【题型】填空题　【知识点】平面几何　【难度】medium
如图所示，圆心为原点$O$的单位圆的上半圆周上，有一动点$P(x,y)(y>0)$．设$A(1,0)$，点$B$是$P$关于原点$O$的对称点．分别连接$PA,PB,AB$，如此形成了三个区域，标记如图所示．使区域Ⅰ的面积等于区域Ⅱ、Ⅲ面积之和的点$P$的个数是\underline{\qquad\qquad\qquad\qquad}个

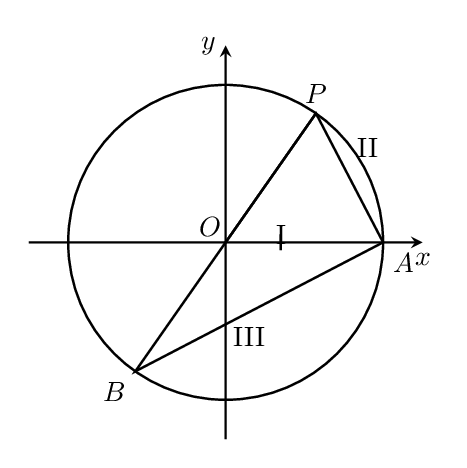
【解答】
\noindent 【答案】$2$\\
\noindent 【难度】$0.65$\\
\noindent 【知识点】已知三角函数值求角、扇形面积的有关计算\\
\noindent 【分析】设射线$OP$对应的角为$\theta$且$\theta\in(0,\pi)$，由题设可得$\sin\theta=\dfrac{\pi}{4}$，故可得满足条件的点$P$的个数.\\
\noindent 【详解】设射线$OP$对应的角为$\theta$且$\theta\in(0,\pi)$，\\
\noindent 故区域Ⅰ的面积为$2\times\dfrac{1}{2}\times1\times1\times\sin\theta=\sin\theta$，\\
\noindent 区域Ⅲ的面积为$\dfrac{1}{2}\times(\pi-\theta)\times1^2-\dfrac{1}{2}\times1\times1\times\sin(\pi-\theta)=\dfrac{\pi-\theta}{2}-\dfrac{1}{2}\sin\theta$，\\
\noindent 区域Ⅱ的面积为$\dfrac{1}{2}\times\theta\times1^2-\dfrac{1}{2}\times1\times1\times\sin\theta=\dfrac{\theta}{2}-\dfrac{1}{2}\sin\theta$，\\
\noindent 由题设有$\sin\theta=\dfrac{\pi-\theta}{2}-\dfrac{1}{2}\sin\theta+\dfrac{\theta}{2}-\dfrac{1}{2}\sin\theta$，\\
\noindent 整理得到$\sin\theta=\dfrac{\pi}{4}$，因为$\theta\in(0,\pi)$，所以有两解，\\
\noindent 故答案为：$2$.